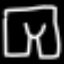
Label: pants